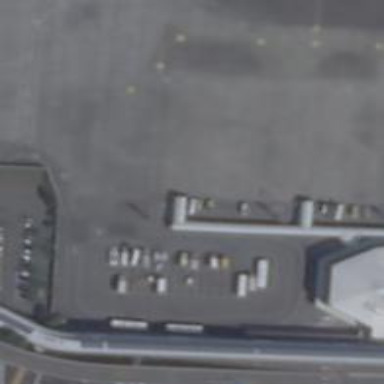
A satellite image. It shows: Airport gate.